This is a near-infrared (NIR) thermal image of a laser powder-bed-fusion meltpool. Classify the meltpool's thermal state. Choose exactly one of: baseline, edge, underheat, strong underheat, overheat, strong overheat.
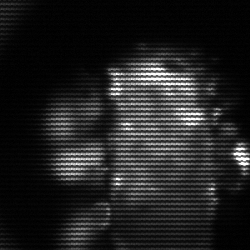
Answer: strong underheat